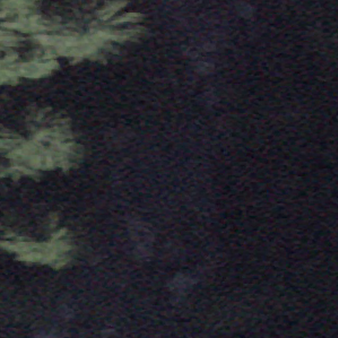
Label: other